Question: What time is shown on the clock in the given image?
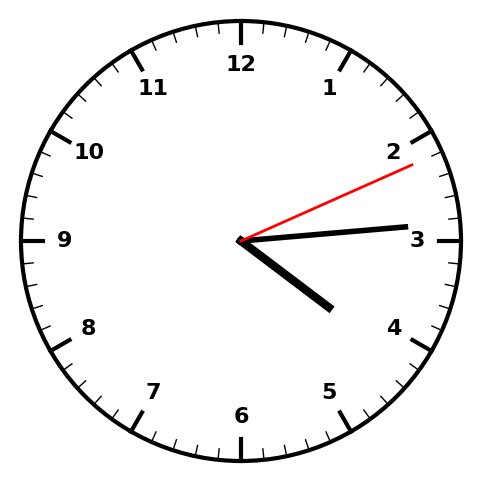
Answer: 04:14:11